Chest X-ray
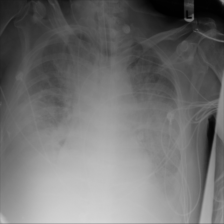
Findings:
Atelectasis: positive
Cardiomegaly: negative
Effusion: positive
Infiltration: positive
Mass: negative
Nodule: negative
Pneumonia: positive
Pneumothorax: negative
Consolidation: negative
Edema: negative
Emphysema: negative
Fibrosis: negative
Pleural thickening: negative
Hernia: negative